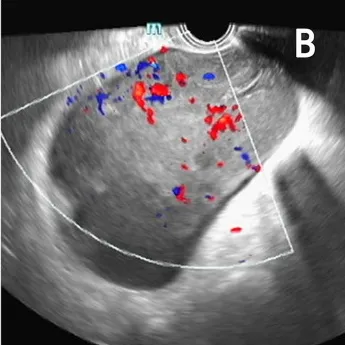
Imaging findings of the patient. (A, B) Pelvic ultrasound: a 13.4 x 9.4 x 8.2 cm mass in the uterine region with clear borders, with rich blood flow signal detectable on CDFI and arterial spectrum detectable.
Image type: radiology (ultrasound)